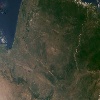
Label: land